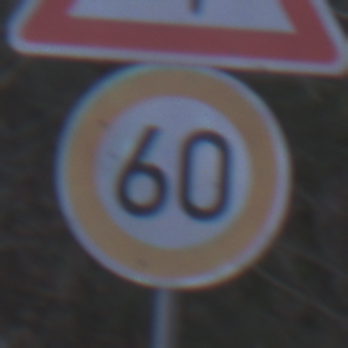
Verkehrszeichen: Geschwindigkeit60
Zusatzzeichen oben: FlugbetriebLinks
Umgebung: Outdoor, Nature
Tageszeit: MorningAfternoon
Wetter: Overcast
Licht: Natural
Jahreszeit: Winter
Kontrast: LowContrast